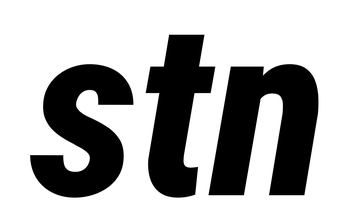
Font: Roboto-Italic_Condensed_ExtraBold_Italic